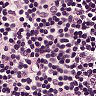
Metastatic tissue present: no